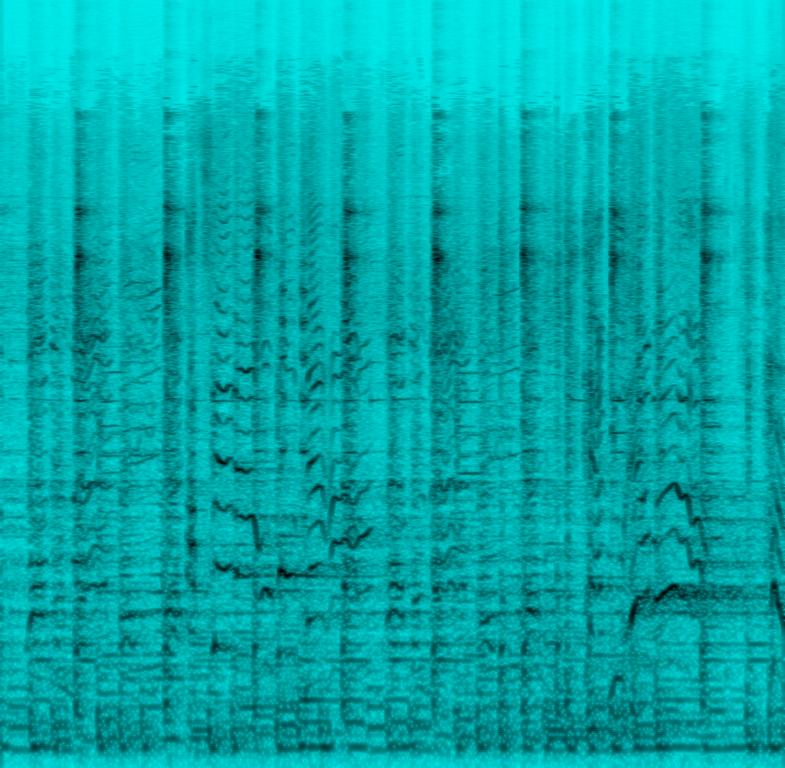
The low quality recording features a Northern Soul song that consists of passionate female vocal singing over groovy piano chords, groovy bass, shimmering tambourine layered with punchy snare hits, muddy kick hits and groovy church organ melody. It sounds thin, but also easygoing, nostalgic, sentimental and passionate - like something you would hear in clubs during 60s and 70s.